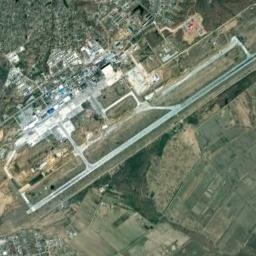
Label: airport